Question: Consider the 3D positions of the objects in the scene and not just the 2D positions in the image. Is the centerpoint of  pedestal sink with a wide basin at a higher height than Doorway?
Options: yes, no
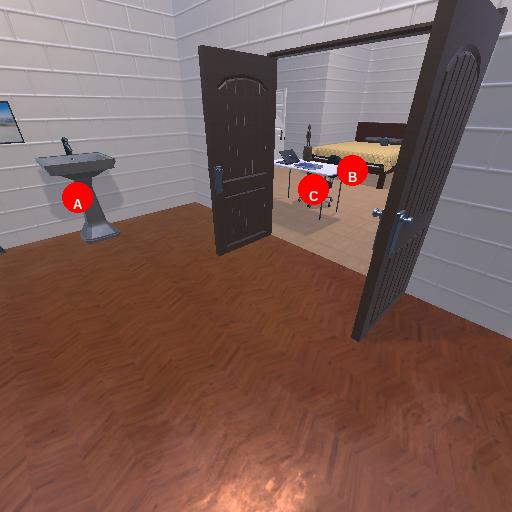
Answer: yes